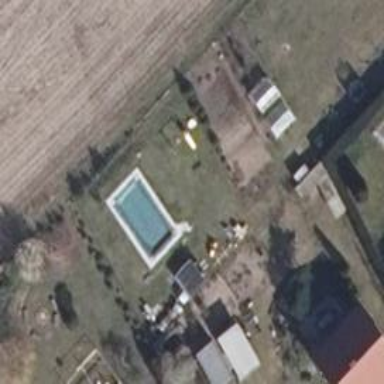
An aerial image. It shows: Swimming pool located in leisure land.